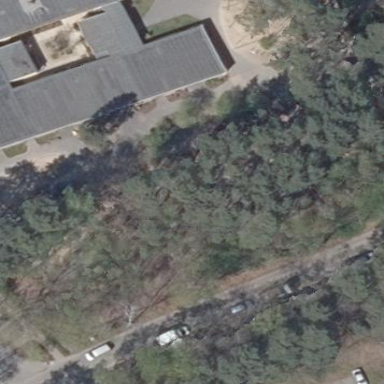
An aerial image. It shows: Kindergarten.